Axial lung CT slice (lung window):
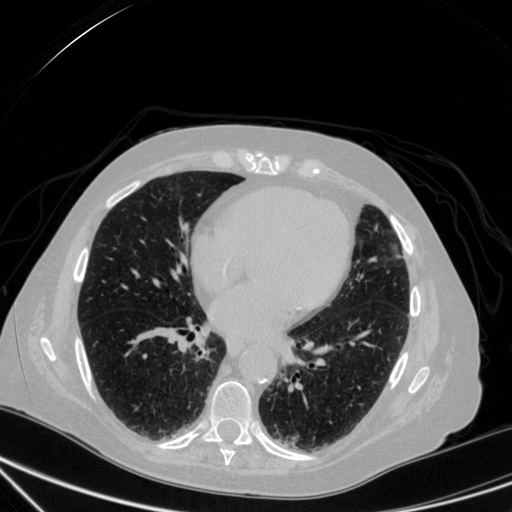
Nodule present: no